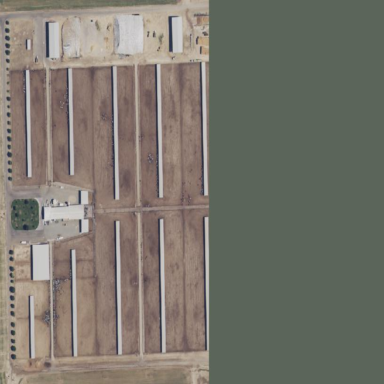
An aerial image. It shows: Farmyard area.